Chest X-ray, PA view. Patient: 55 years old, sex M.
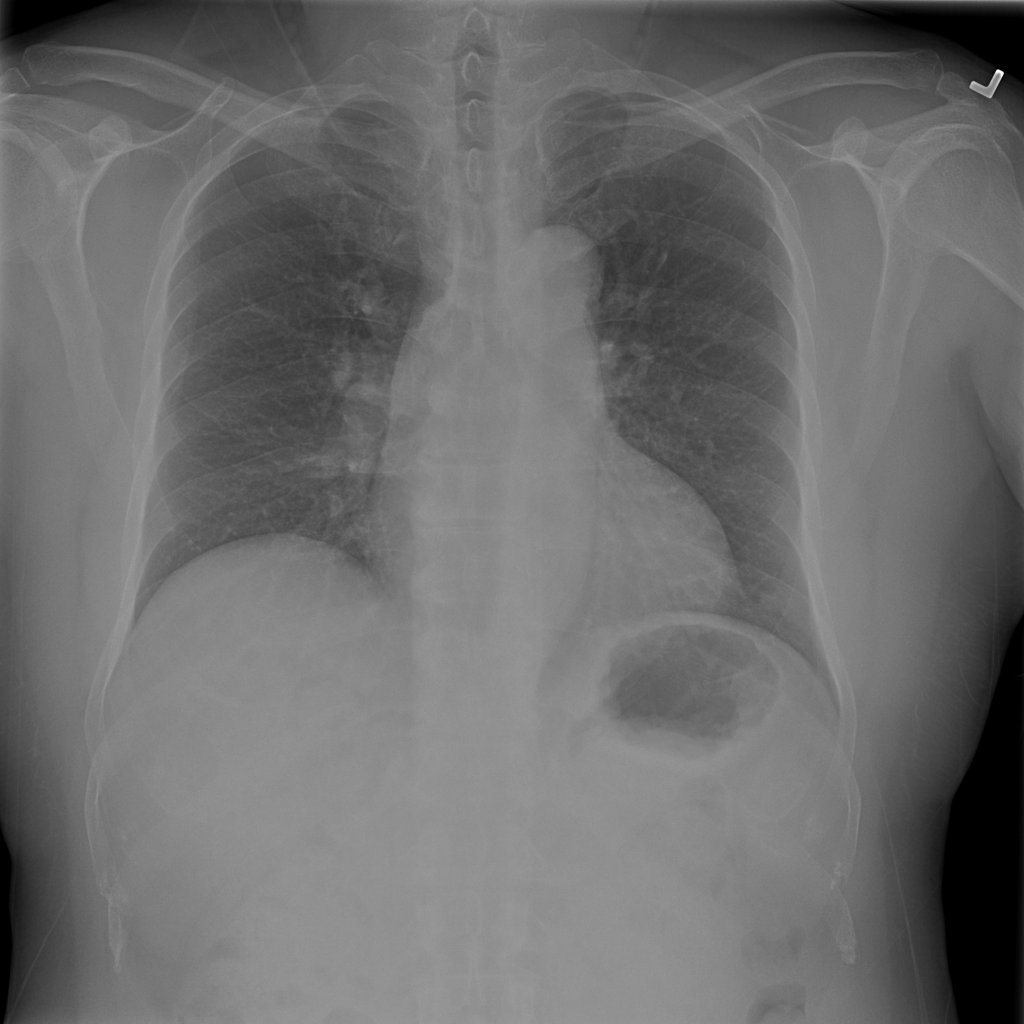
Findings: No Finding